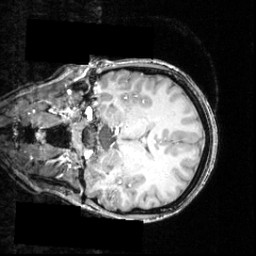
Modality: T1w
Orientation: coronal
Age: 22
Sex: female
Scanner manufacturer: siemens
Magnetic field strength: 3.951 T
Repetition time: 2.5 s
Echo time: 0.00393 s